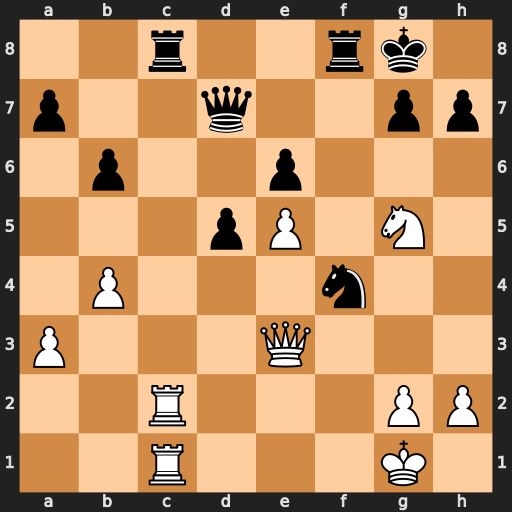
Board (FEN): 2r2rk1/p2q2pp/1p2p3/3pP1N1/1P3n2/P3Q3/2R3PP/2R3K1
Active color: w
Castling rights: -
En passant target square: -
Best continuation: Rxc8 Ne2+ Qxe2